【题型】选择题　【知识点】平面几何　【难度】easy
如图，在 $\triangle ABC$ 中，$D$、$E$ 分别是边 $AC$、$AB$ 上的点，下列命题中，假命题是（\quad ）

A. 若 $\frac{AD}{AC} = \frac{DE}{BC}$，则 $\triangle ADE$ 与 $\triangle ABC$ 相似  \quad
B. 若 $\frac{AD}{DC} = \frac{AE}{EB}$，则 $\triangle ADE$ 与 $\triangle ABC$ 相似

C. 若 $\frac{AD}{AB} = \frac{AE}{AC}$，则 $\triangle ADE$ 与 $\triangle ABC$ 相似  \quad
D. 若 $\angle ADE = \angle B$，则 $\triangle ADE$ 与 $\triangle ABC$ 相似
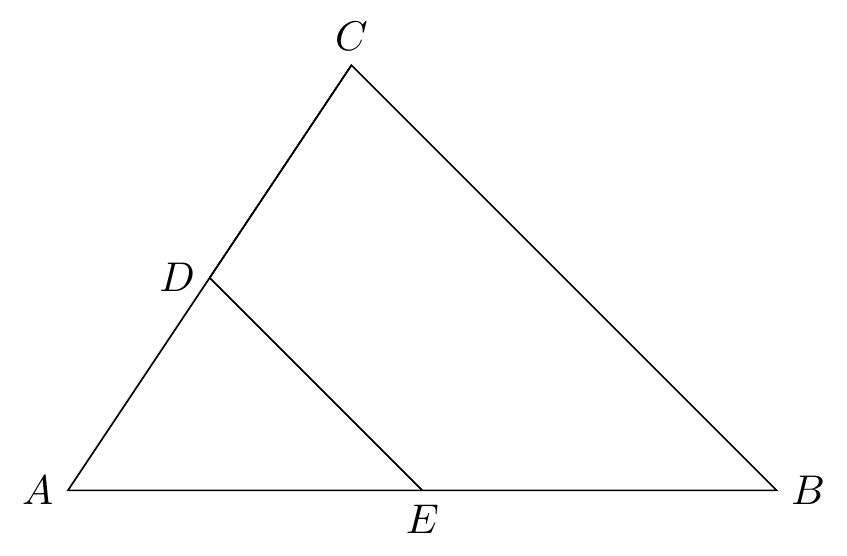
【解答】
若 $\frac{AD}{AC} = \frac{DE}{BC}$，不满足三角形相似的判定方法，不一定相似，$\therefore$ A 是假命题；

若 $\frac{AD}{DC} = \frac{AE}{EB}$，则 $DE \parallel BC$，$\therefore \triangle ADE \sim \triangle ACB$，$\therefore$ B 正确；

若 $\frac{AD}{AB} = \frac{AE}{AC}$，又 $\angle A = \angle A$，$\therefore \triangle ADE \sim \triangle ACB$，$\therefore$ C 正确；

若 $\angle ADE = \angle B$，又 $\angle A = \angle A$，

$\therefore \triangle ADE \sim \triangle ABC$，$\therefore$ D 正确。

所以选 A。